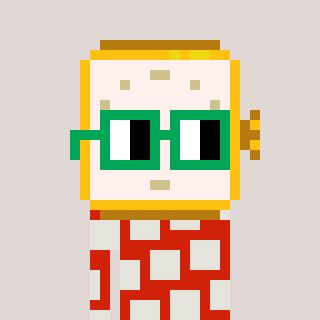
a pixel art character with square green glasses, a watch-shaped head and a red-colored body on a warm background